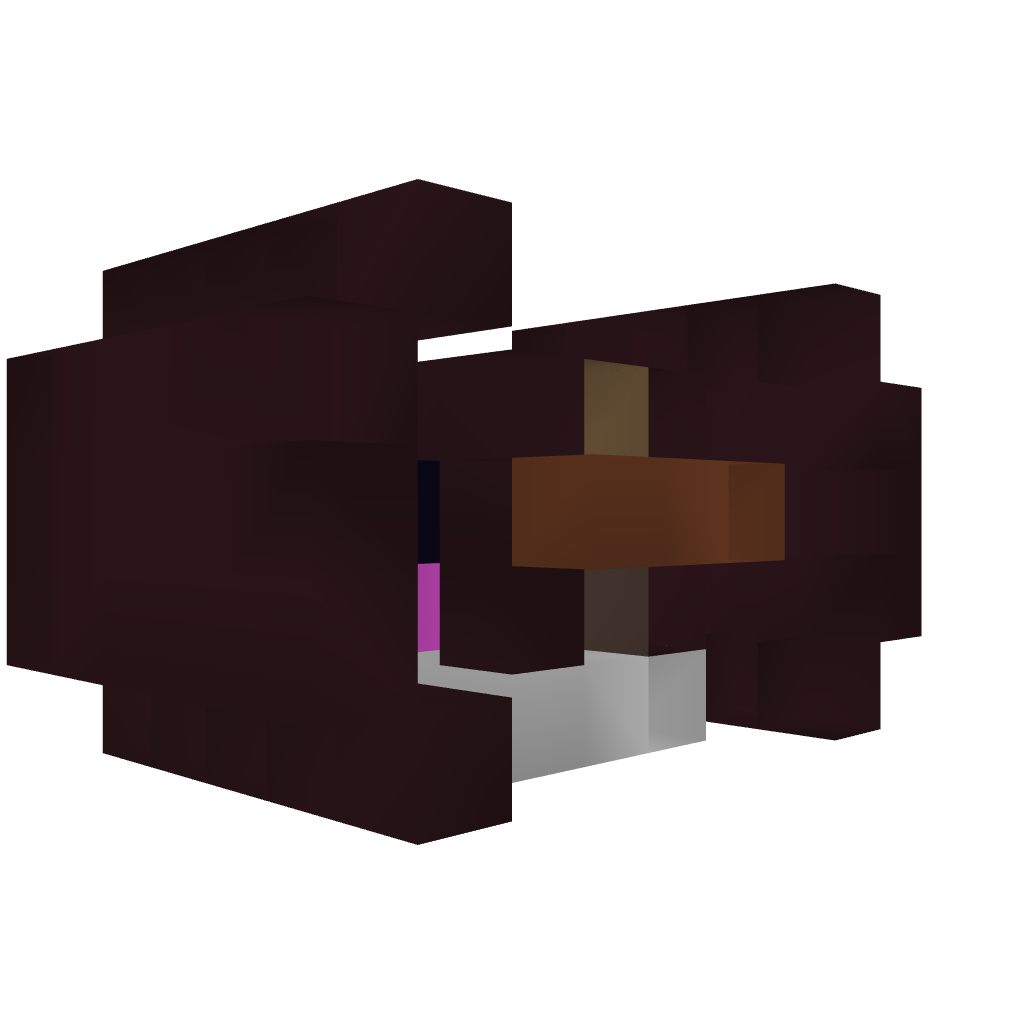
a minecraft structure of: Tie Advanced Version 1